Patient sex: M
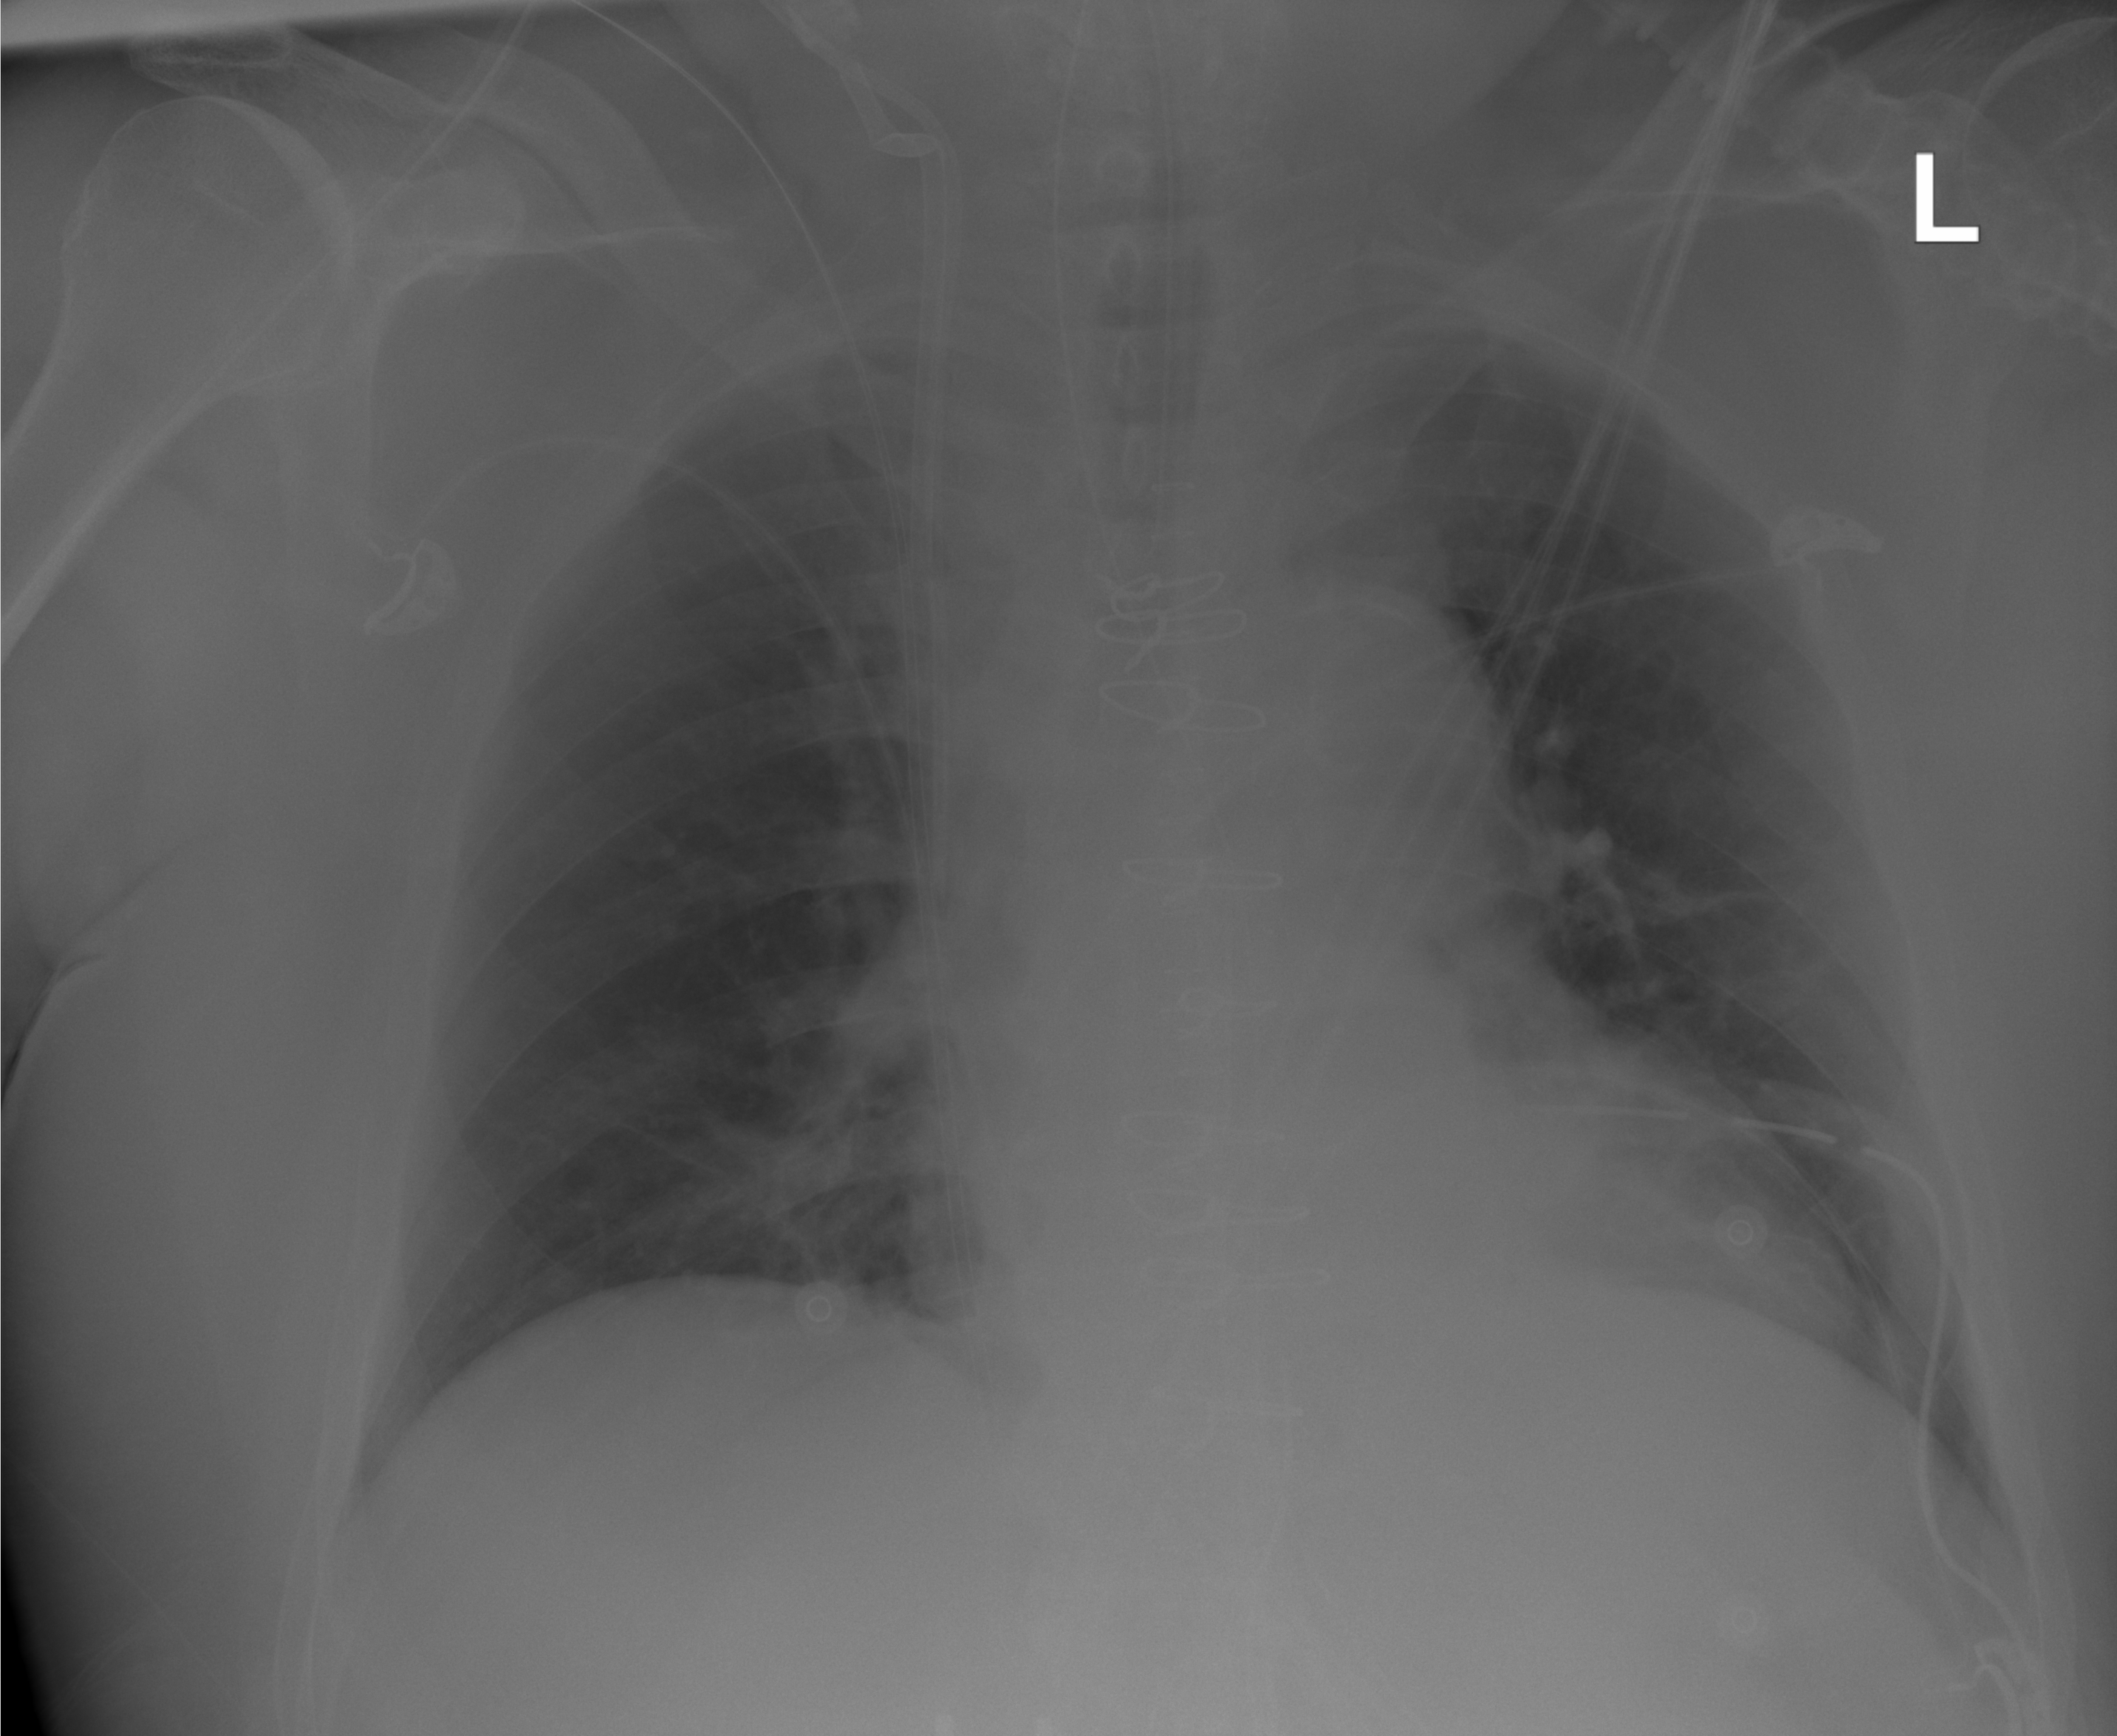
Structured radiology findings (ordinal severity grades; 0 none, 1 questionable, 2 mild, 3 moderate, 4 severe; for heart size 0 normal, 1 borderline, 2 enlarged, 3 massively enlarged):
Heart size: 0
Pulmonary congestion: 2
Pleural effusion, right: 0
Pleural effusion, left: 0
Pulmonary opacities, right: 0
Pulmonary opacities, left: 0
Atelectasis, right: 0
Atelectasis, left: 0